Field crop: maize
Growth stage: 1
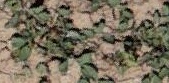
Species: convolvulus